Field crop: maize
Growth stage: 2
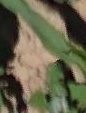
Species: maize